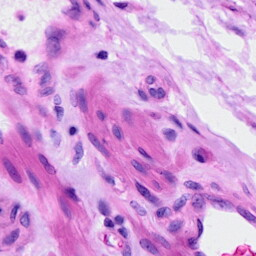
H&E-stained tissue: Ovarian